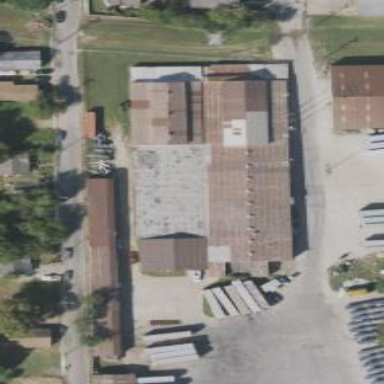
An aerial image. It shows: Warehouse building.